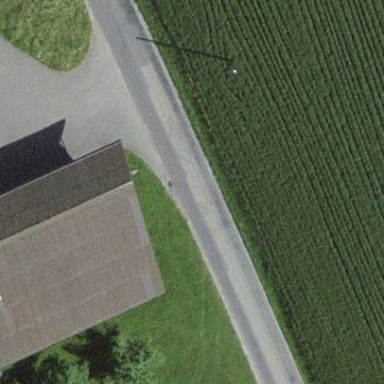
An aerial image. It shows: Shed building.